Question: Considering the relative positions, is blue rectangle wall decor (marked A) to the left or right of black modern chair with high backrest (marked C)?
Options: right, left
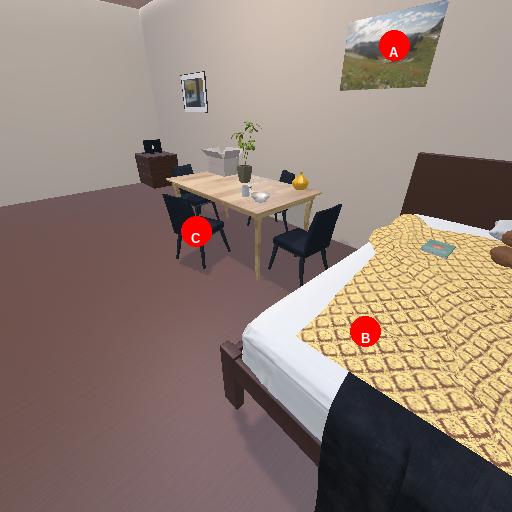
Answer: right